Question: I want to display some divs in my page based on this behavior :

Depending on the number of divs, they will take up the size of the page until there are 8 of them, then at 9+ they will keep their size and the page will become scrollable.
I thought about using flexboxes like <URL> but couldn't achieve exactly the expected behavior.
So I started putting a class with JS called "one" if there is one element, "two" for two elements etc. and then with this css (LESS):
'''
.container.one {
div:nth-child(1) {
width: 100%;
height: 100%;
}
}
.container.two {
div:nth-child(1) {
width: 100%;
height: 75%;
}
div:nth-child(2) {
width: 100%;
height: 25%;
}
}
'''
etc. up to 8.
It works OK but any better Idea, more concise, would be welcome
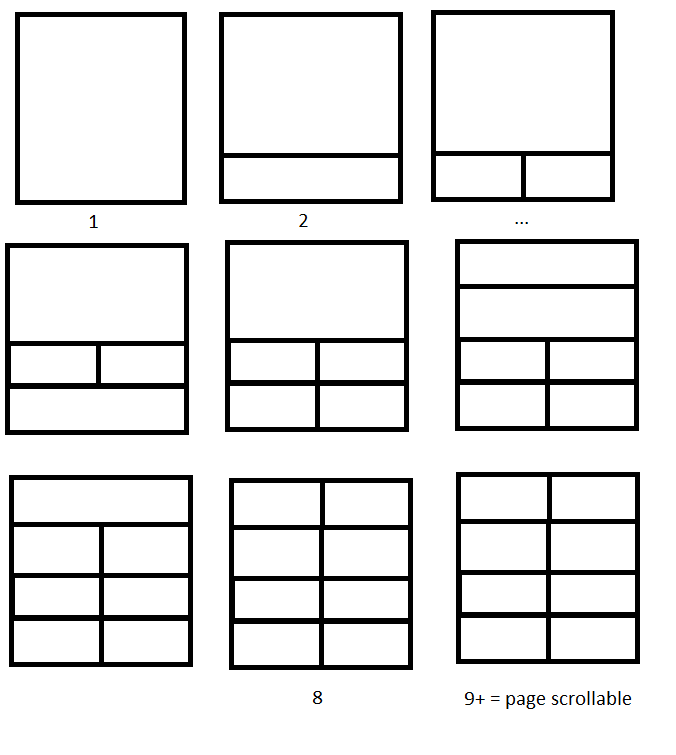
Answer: The divs fill from the bottom thanks to:
- 'display: table' on '<body>' - 'display: table-cell' and 'vertical-align: bottom' on '<div class="wrap">'
Test by adding and removing divs.
'div:last-child:nth-child(odd)' is the magic sauce to spread the last odd div 100%.
<URL>
HTML
'''
<div class="wrap">
<div><div>
<-- ... -->
</div>
'''
CSS
'''
* {
margin: 0;
padding: 0;
box-sizing: border-box;
}
html,body {
height: 100%;
}
body {
display: table;
width: 100%;
}
.wrap {
display: table-cell;
vertical-align: bottom;
width: 100%;
height: 100%;
}
.wrap div {
border: solid 1px #CCC;
float: left;
width: 50%;
height: 25%;
}
.wrap div:last-child:nth-child(odd) {
width: 100%;
}
'''